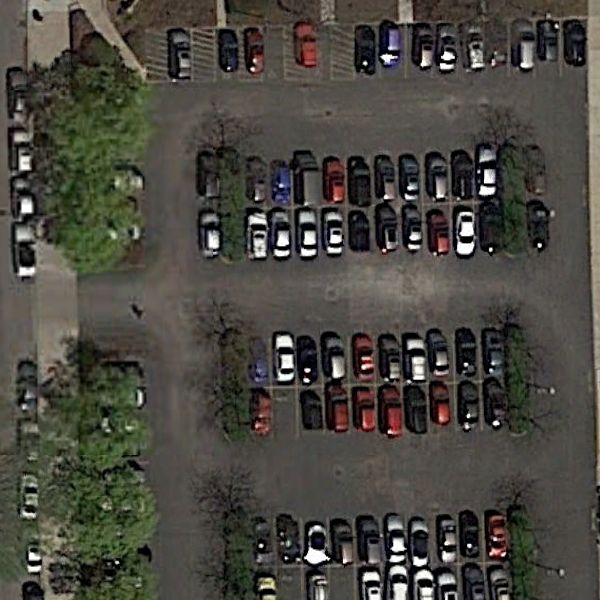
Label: Parking